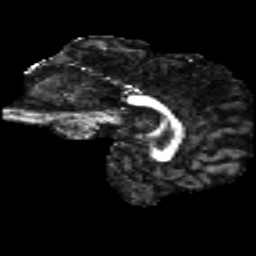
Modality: FA
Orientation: sagittal
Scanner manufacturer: siemens
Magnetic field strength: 3 T
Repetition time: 4.16 s
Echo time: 0.0806 s